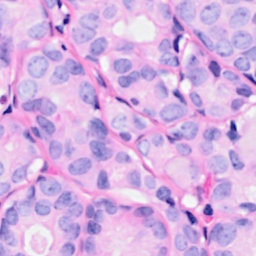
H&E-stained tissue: Breast